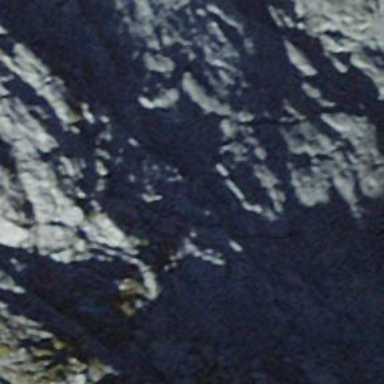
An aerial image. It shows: Cliff in nature.